A spectrogram of one vibration snapshot from a rotating-machine test bench is shown (time on one axis, frequency on the other). Determine the machine's mechanical condition. Answer with exactly one of: normal, misalignment, unbalance, looseness.
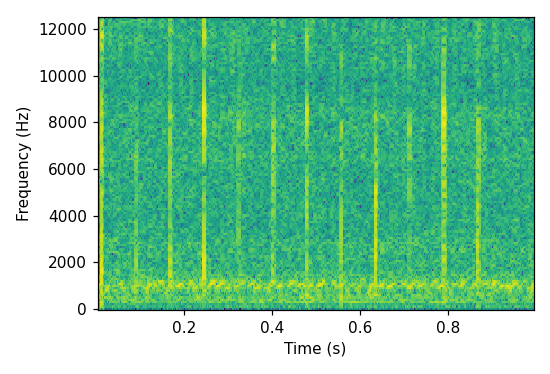
Answer: normal